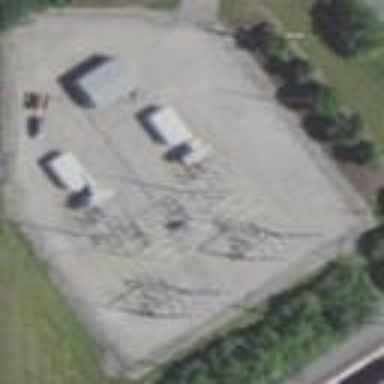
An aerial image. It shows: Power substation.